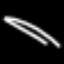
Label: line